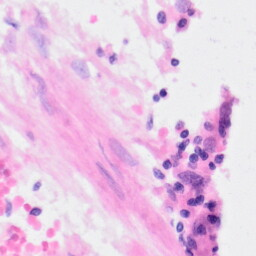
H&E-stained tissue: Kidney